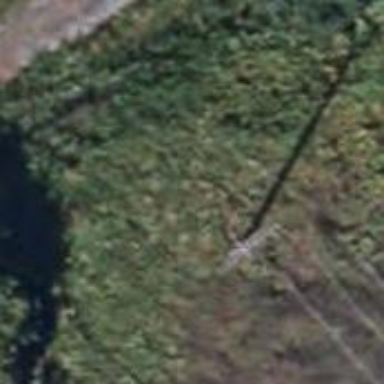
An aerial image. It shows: Power pole.